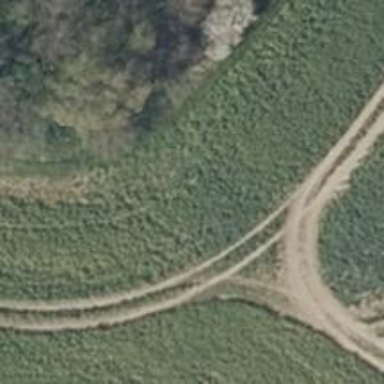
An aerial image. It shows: Dirt path.